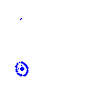
Particle: pion